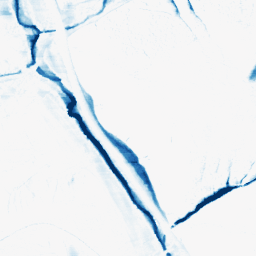
Category: morphological
Decomposition family: morphological_ellipse
Decomposition parameters: operation: closing
width: 5
height: 20
Upsampling method: bspline
Upsampling parameters: scale: 2
Upsampling scale: 2